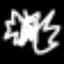
Label: angel